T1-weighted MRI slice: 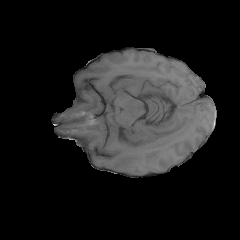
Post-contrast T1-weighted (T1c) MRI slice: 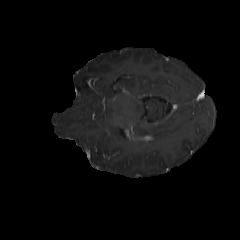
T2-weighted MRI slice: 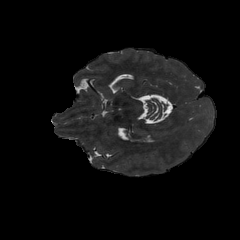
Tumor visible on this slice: no